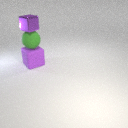
large green rubber sphere above large purple rubber cube